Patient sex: M
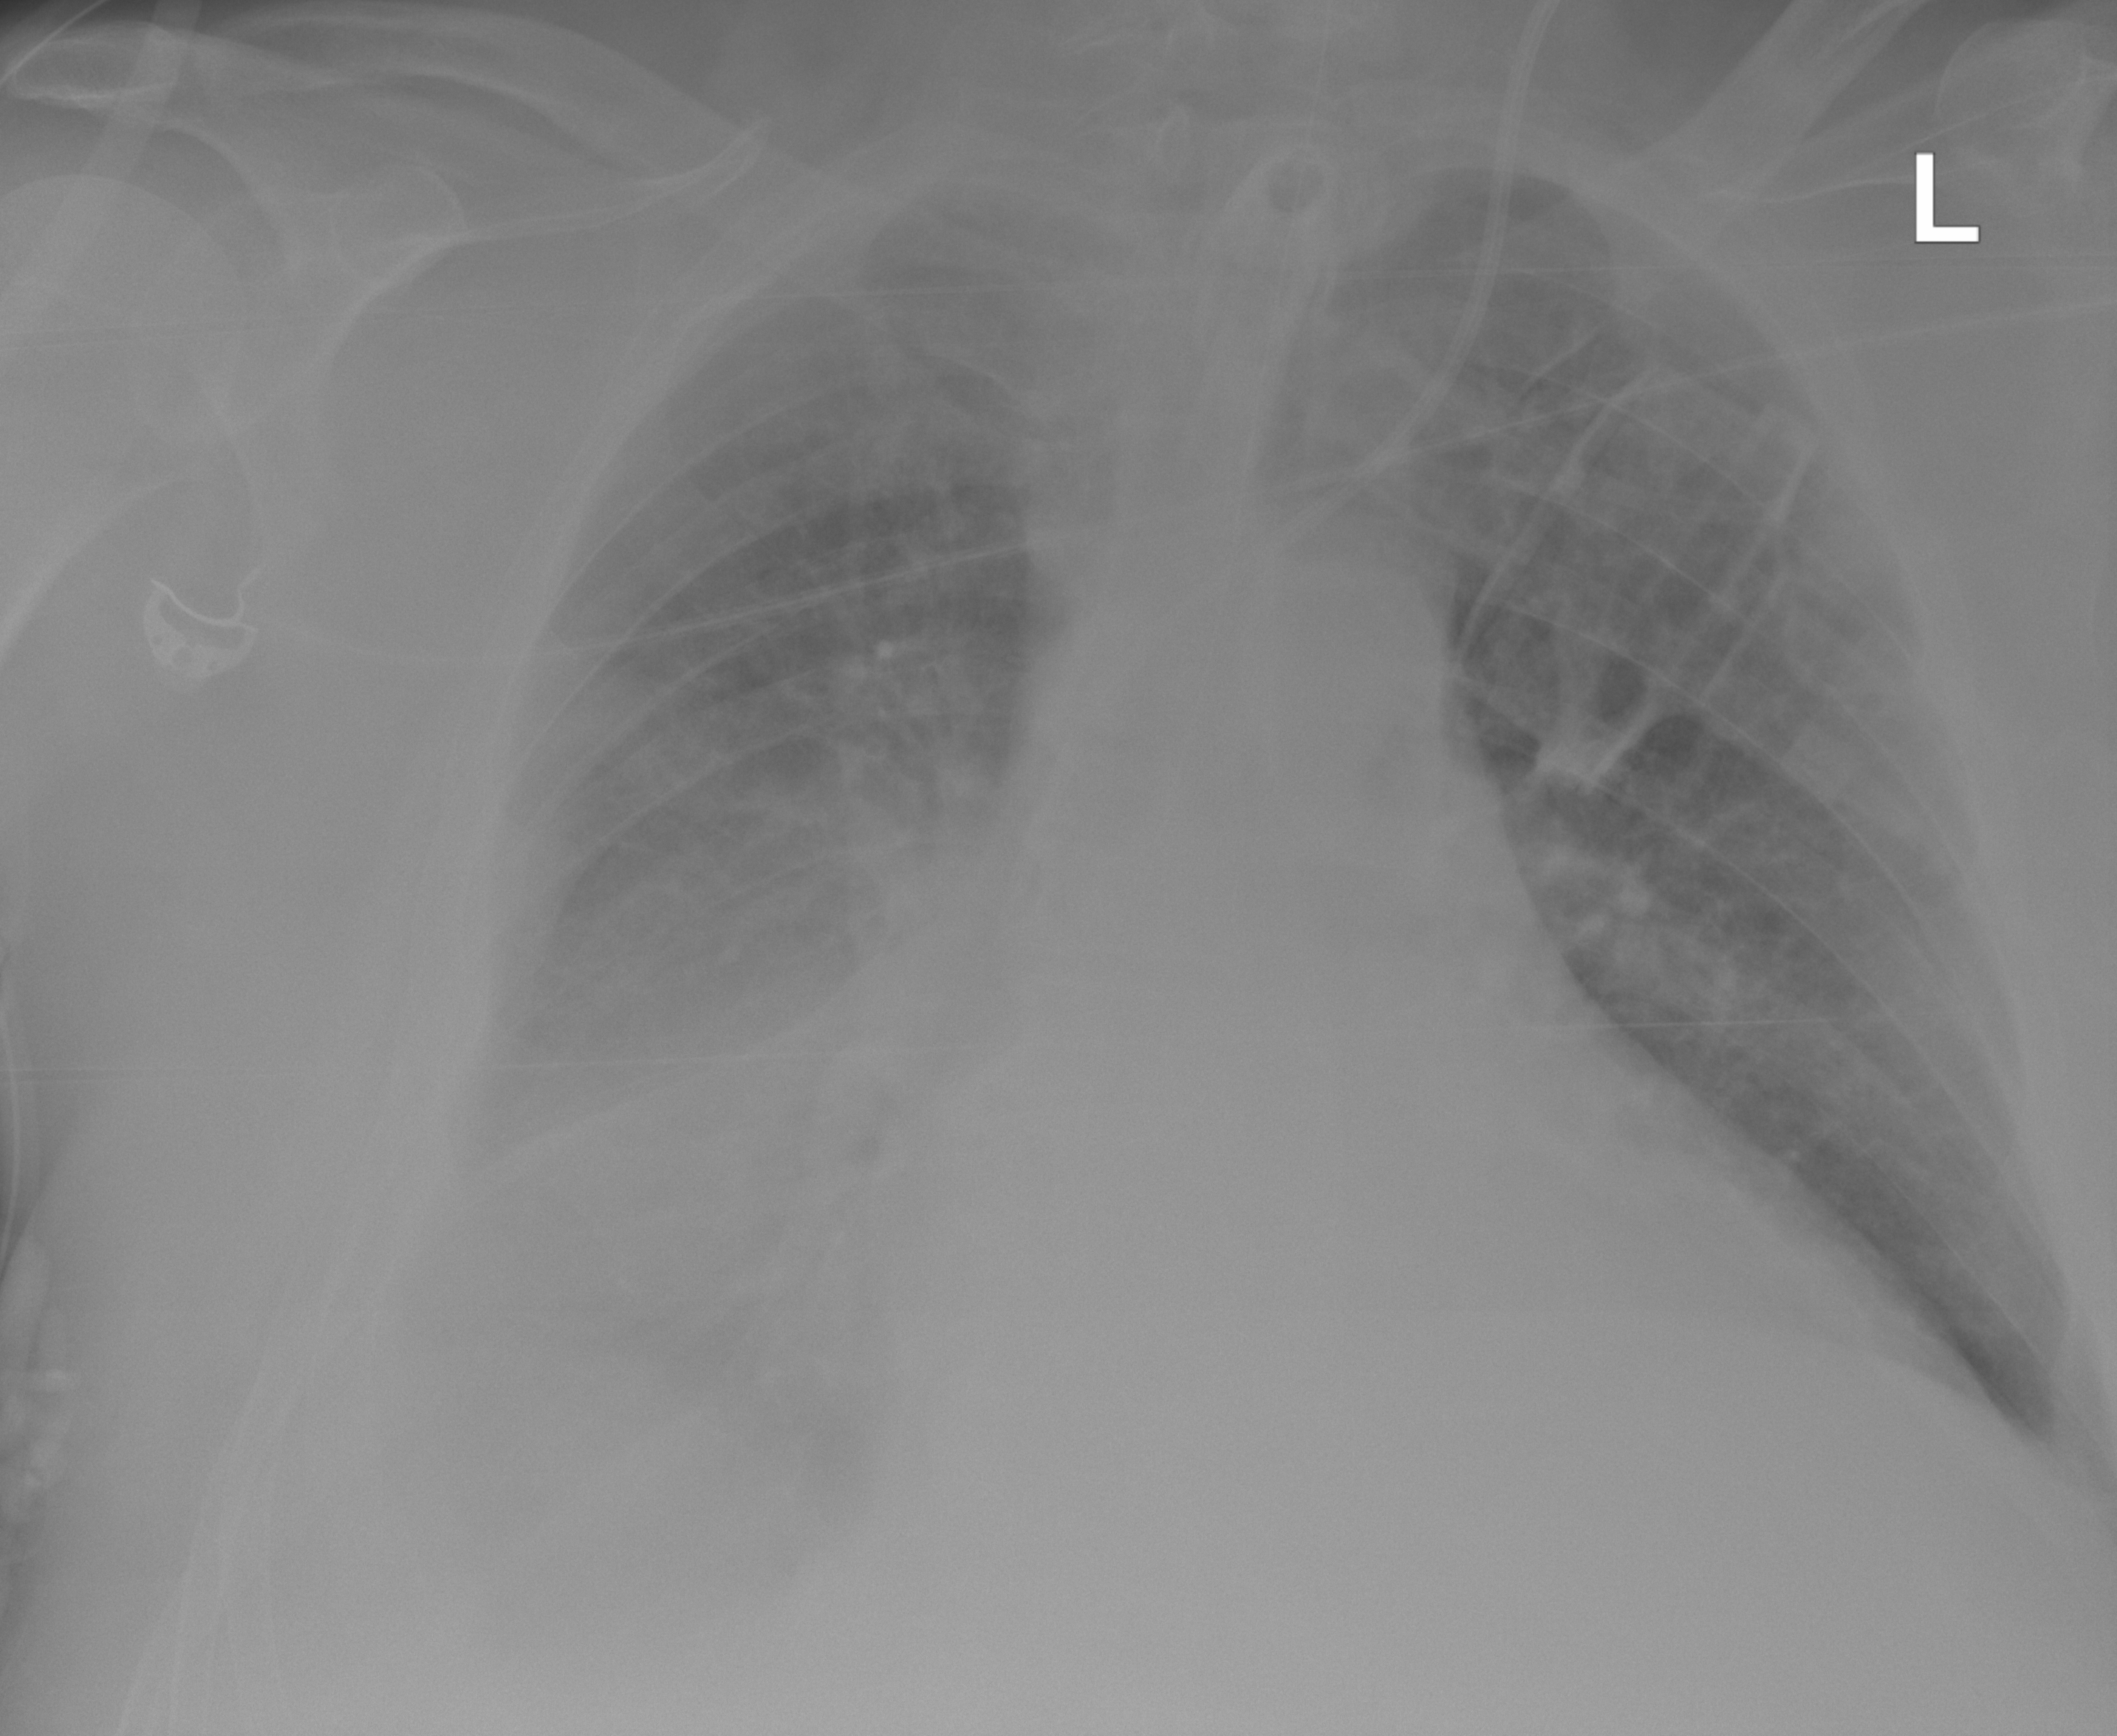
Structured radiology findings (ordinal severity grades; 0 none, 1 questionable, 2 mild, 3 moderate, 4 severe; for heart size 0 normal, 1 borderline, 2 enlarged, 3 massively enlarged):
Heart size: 2
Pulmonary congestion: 2
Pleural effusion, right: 3
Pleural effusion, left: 1
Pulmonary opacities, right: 0
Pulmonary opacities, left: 0
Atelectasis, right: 2
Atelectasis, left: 0